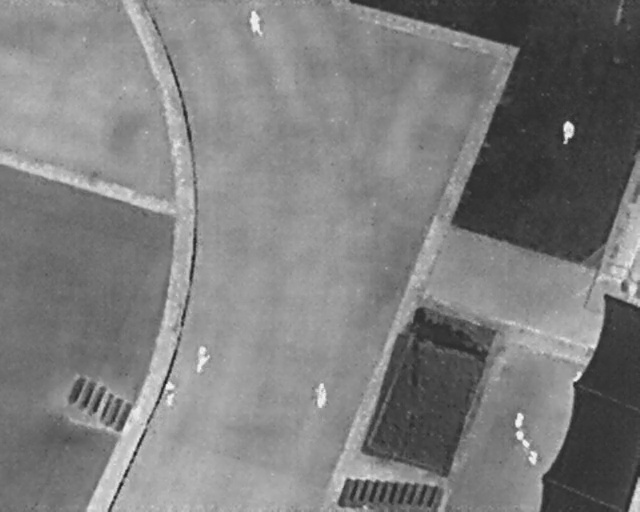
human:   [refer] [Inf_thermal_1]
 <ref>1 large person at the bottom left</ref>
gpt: <box>[[23, 75, 28, 78, 177]]</box>

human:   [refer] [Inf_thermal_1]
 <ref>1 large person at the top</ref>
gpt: <box>[[37, 3, 42, 6, 168]]</box>

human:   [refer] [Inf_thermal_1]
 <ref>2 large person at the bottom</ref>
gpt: <box>[[48, 75, 52, 78, 2], [28, 68, 33, 71, 5]]</box>